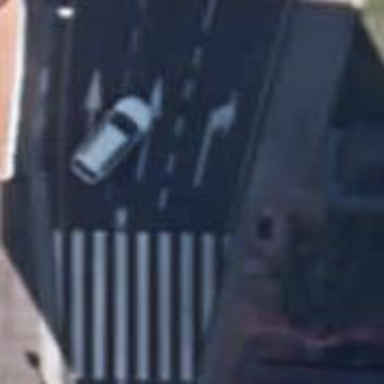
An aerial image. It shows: Marked road crossing.